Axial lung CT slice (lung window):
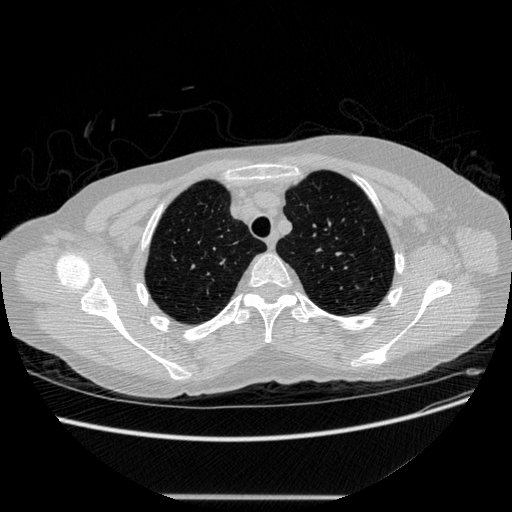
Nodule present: no